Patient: sex F, age 26
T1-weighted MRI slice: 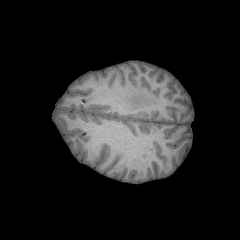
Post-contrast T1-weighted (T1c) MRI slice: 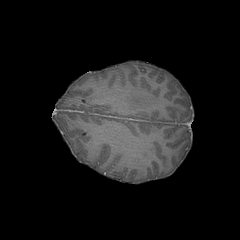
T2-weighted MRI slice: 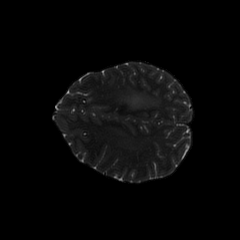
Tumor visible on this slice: yes
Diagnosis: Glioblastoma, IDH-wildtype
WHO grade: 4